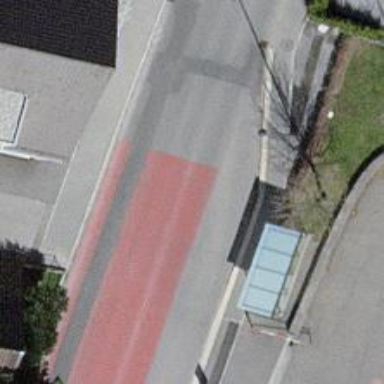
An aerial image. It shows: Public transport stop position.